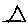
Label: triangle